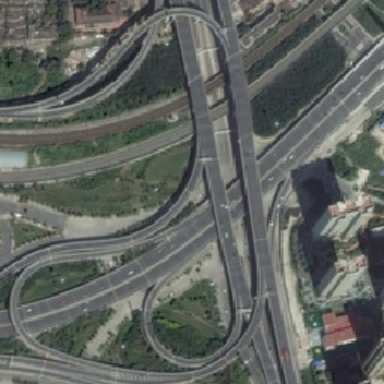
The viaduct is very close to the city .